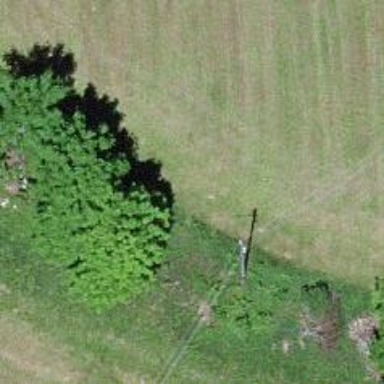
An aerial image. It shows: Minor power line.